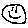
Label: smiley face